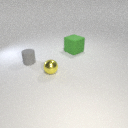
small gray rubber cylinder behind small yellow metal sphere